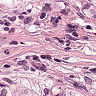
Metastatic tissue present: yes